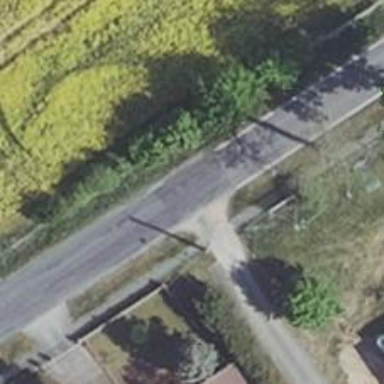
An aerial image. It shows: Secondary road.